Question: I have some doubts in objective-C programming. I have function like this.
'''
+ (NSManagedObjectContext *) newContext {
NSPersistentStoreCoordinator *coordinator = [self persistentStoreCoordinator];
if (coordinator != nil)
{
NSManagedObjectContext* managedObjectContext = [[[NSManagedObjectContext alloc] init] autorelease];
[managedObjectContext setPersistentStoreCoordinator:coordinator];
return managedObjectContext;
}
return nil;
'''
}
But when I run analyse on my project I am seeing something like this with warning
> "Object with a +0 retain count returned to caller where a +1 (owning)
retain count is expected"

Can someone point me out so as to why Xcode is giving me a warning here. What is the correct way to return any variable?
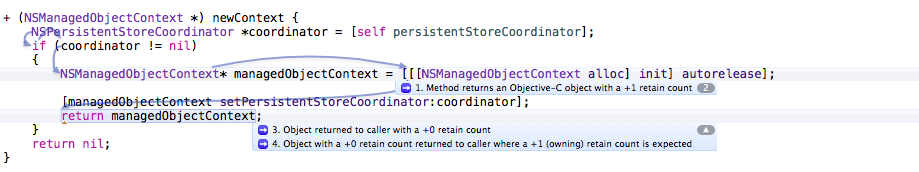
Answer: The problem lies not within your code but within the name of your method. In Objective C, methods whose names start with 'init' or 'new' are assumed by the analyser to return an object with a retain count of 1. You are returning an object with a retain count of zero, therefore your method name should not contain 'new'.